This is a demodulated (Hilbert-envelope) spectrum computed from a bearing vibration snapshot; the dashed markers indicate where each bearing fault type would appear (BPFO, BPFI, BSF, FTF). Based on the visible evidence, which condition applies: normal, inner_race, outer_race, ball?
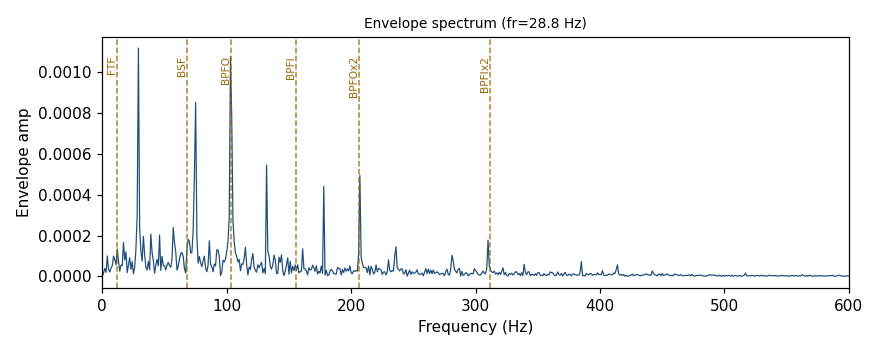
Answer: outer_race